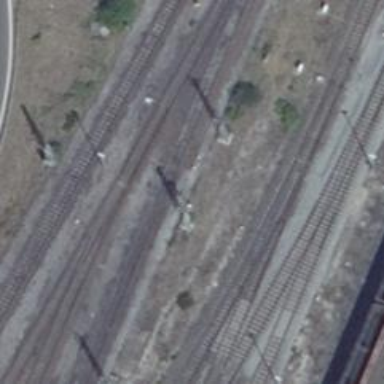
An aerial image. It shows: Railway switch.